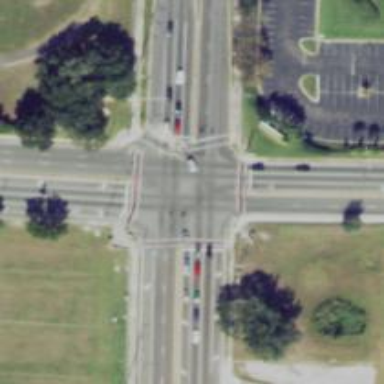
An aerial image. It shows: Marked crossing with line markings.